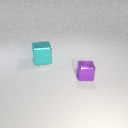
small purple metal cube to the right of large cyan metal cube